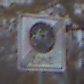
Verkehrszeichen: EndeFahrradzone
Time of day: MorningAfternoon
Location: Outdoor (Nature)
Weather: Overcast
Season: NotSpecified
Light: Natural